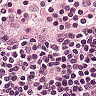
Metastatic tissue present: no